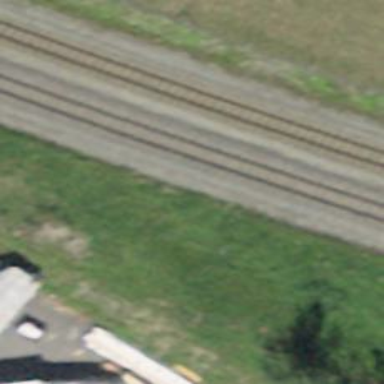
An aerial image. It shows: Narrow-gauge railway with electrified contact line.